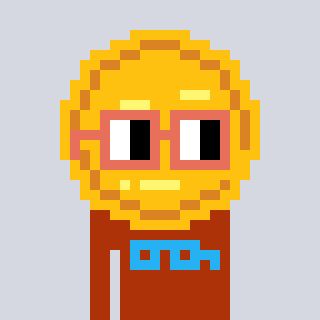
a pixel art character with square orange glasses, a medal-shaped head and a hotbrown-colored body on a cool background